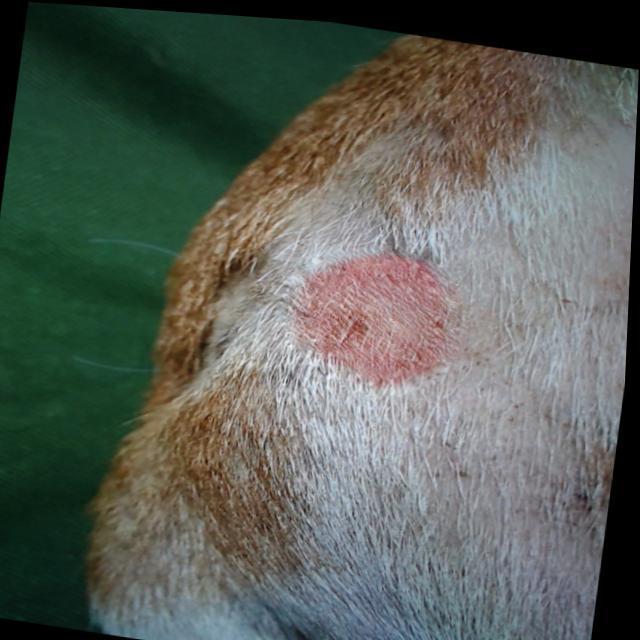
Canine ringworm (Dermatophytosis) — fungal infection caused by Microsporum or Trichophyton. Presents with circular alopecia, scaling, crusting, and broken hairs.